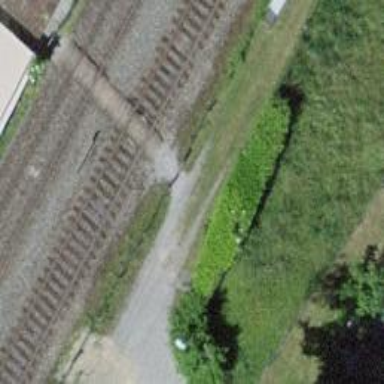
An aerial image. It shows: Crossing for the railway.